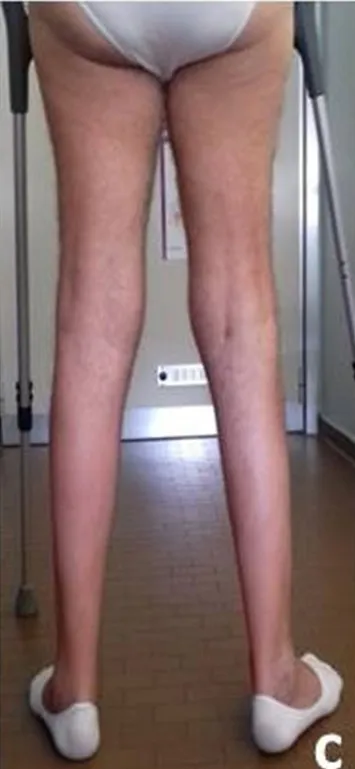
Posterior. Lower limb muscles.
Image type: radiology (x_ray)